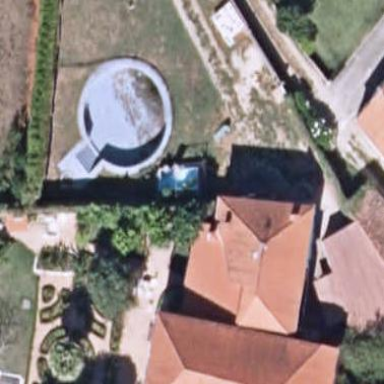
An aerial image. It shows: Simple house.